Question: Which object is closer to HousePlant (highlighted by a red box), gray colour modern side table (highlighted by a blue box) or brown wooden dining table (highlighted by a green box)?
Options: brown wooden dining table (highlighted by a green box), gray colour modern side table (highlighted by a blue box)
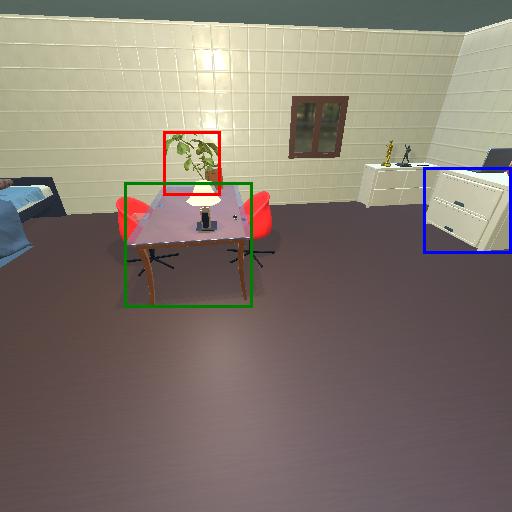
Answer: brown wooden dining table (highlighted by a green box)